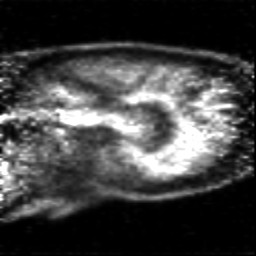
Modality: PET
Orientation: sagittal
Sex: male
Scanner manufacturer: siemens